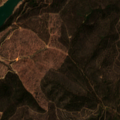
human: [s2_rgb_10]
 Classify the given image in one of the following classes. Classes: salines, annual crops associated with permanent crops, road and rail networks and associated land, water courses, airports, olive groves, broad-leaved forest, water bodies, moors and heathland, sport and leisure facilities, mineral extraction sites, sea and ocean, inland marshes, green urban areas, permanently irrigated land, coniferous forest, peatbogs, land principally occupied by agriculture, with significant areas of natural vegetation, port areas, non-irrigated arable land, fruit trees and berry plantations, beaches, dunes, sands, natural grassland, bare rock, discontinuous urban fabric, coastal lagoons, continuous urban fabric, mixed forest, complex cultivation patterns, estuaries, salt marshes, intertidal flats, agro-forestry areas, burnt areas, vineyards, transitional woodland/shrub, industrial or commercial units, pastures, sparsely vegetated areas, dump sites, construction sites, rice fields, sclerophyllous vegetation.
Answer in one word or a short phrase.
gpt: broad-leaved forest, sclerophyllous vegetation, transitional woodland/shrub, water bodies